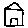
Label: house